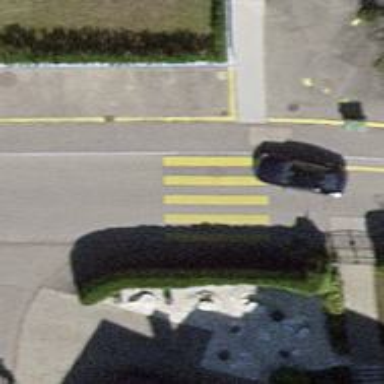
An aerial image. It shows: Uncontrolled zebra crossing on the road.